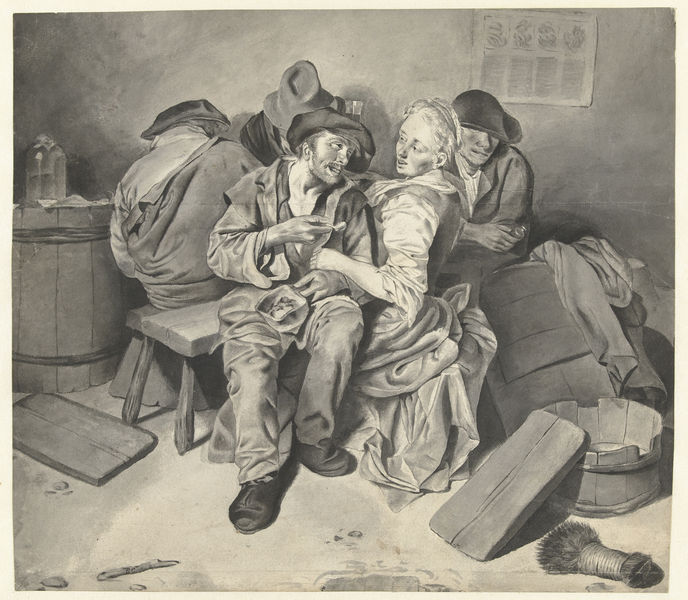
Titel: Dronken liedjeszangers
Künstler: Cornelis Pietersz. Bega
Standort: Amsterdam
Institution: Rijksmuseum
Schlagwörter: mann, weiß, sitzen, frau, grau, holz, hut, kleid, männer, schwarz, zeichnung, zimmer, gespräch, arm, kopfbedeckung, kübel, bank, besen, radierung, zeitung, fass, zuber, zber